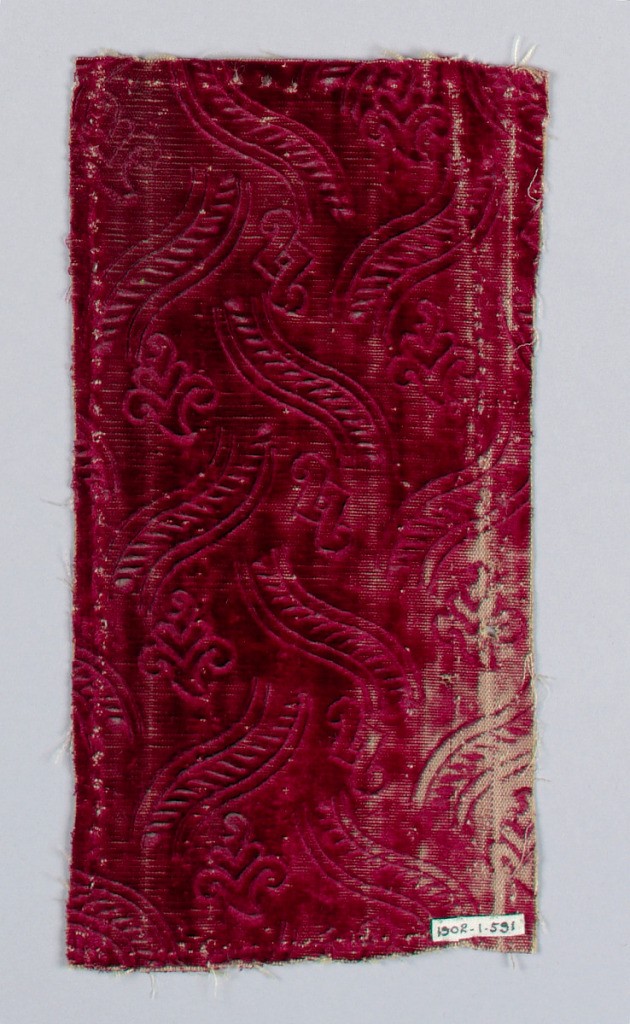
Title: Fragment
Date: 17th century
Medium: silk Technique: supplementary warp forming raised pile in plain weave foundation (velvet), then embossed.
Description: Worn red plain velvet stamped (embossed) with pattern of broken scrolls and leaf motifs.